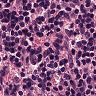
Metastatic tissue present: no